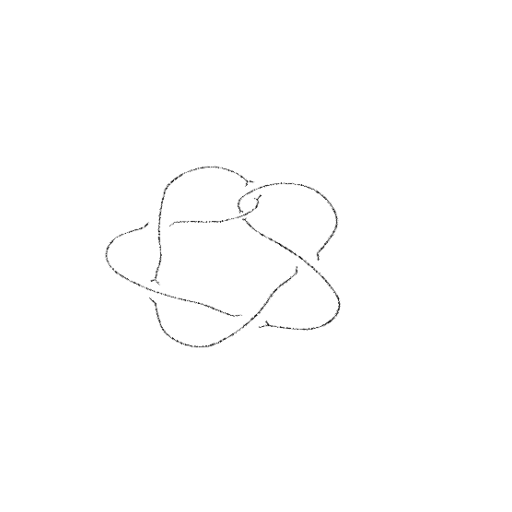
Crossing number: 6